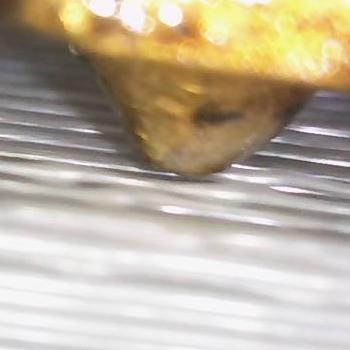
Flow rate: 37%